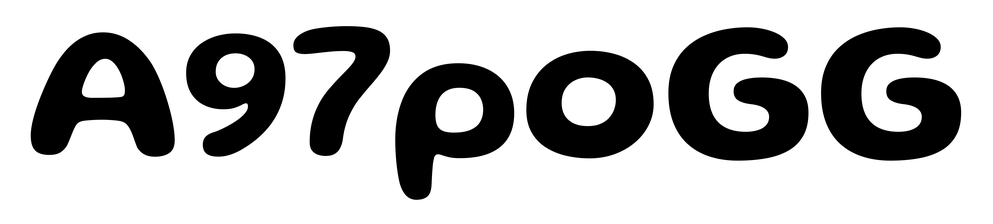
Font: Gluten_SemiBold